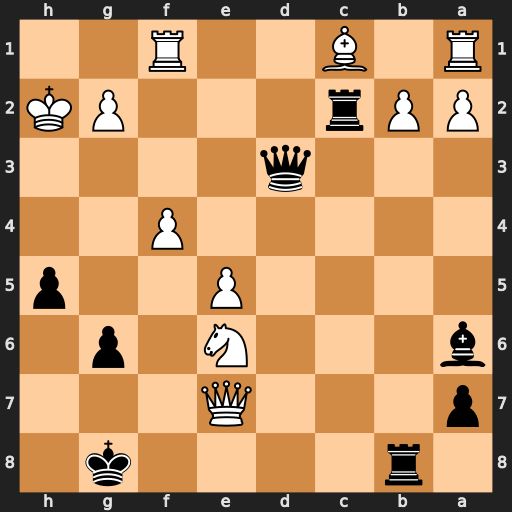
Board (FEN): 1r4k1/p3Q3/b3N1p1/4P2p/5P2/3q4/PPr3PK/R1B2R2
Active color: b
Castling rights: -
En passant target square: -
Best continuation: Rxg2+ Kxg2 Qxf1+